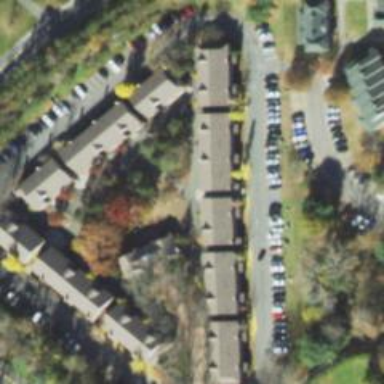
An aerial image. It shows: Healthcare clinic is depicted in the image.